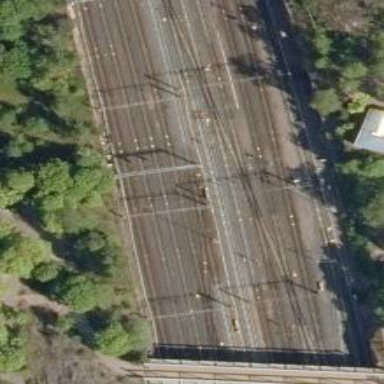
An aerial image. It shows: Railway track with continuous electrified contact line.